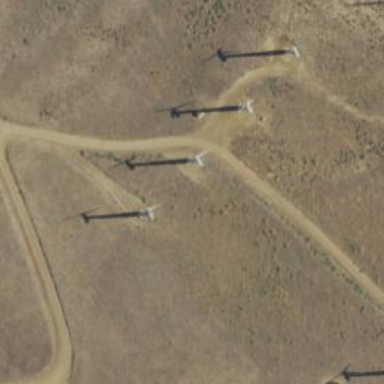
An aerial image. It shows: Wind power generator.